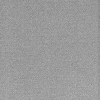
Atmospheric dust classification: dusty